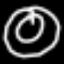
Label: donut